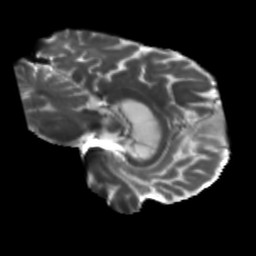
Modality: T2w
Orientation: sagittal
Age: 71
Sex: male
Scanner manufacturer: siemens
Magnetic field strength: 3 T
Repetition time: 5.25 s
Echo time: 0.08 s